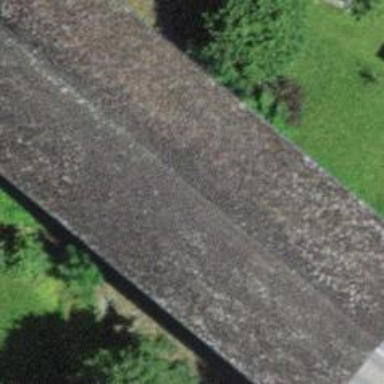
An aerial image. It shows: Covered bridge.